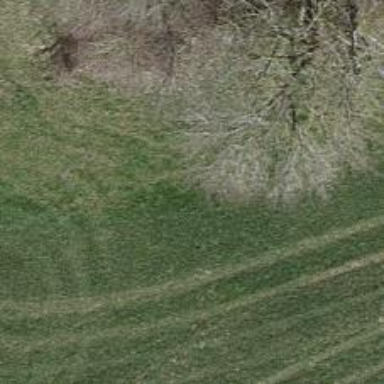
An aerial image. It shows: Grassy path.